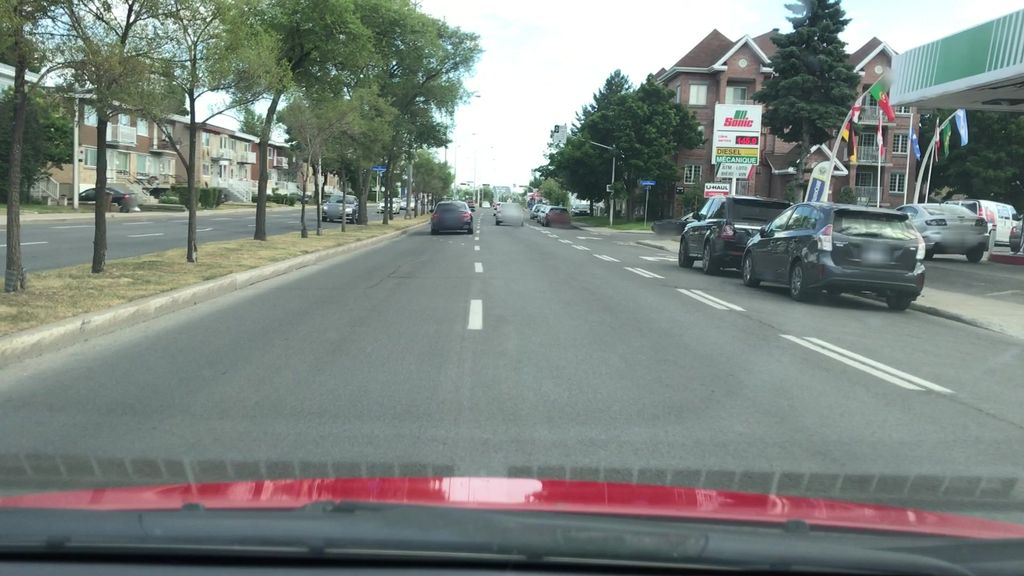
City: montreal